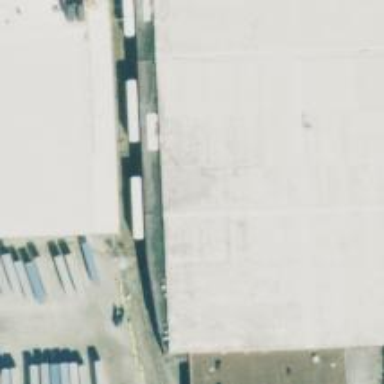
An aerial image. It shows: Railway spur service.